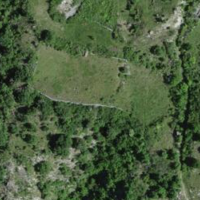
EUNIS habitat code: 48
Species observed at this site:
Emberiza cia
Parus major
Upupa epops
Emberiza cirlus
Phoenicurus ochruros
Phoenicurus phoenicurus
Garrulus glandarius
Lanius collurio
Falco tinnunculus
Sylvia atricapilla
Carduelis carduelis
Hippolais polyglotta
Turdus merula